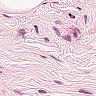
Metastatic tissue present: no